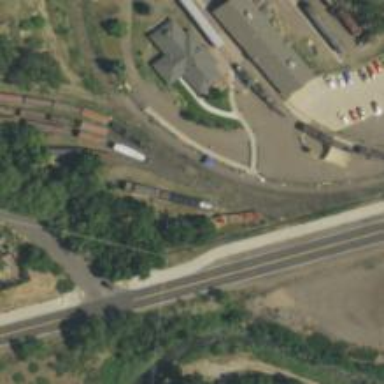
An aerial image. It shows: Historic railway.